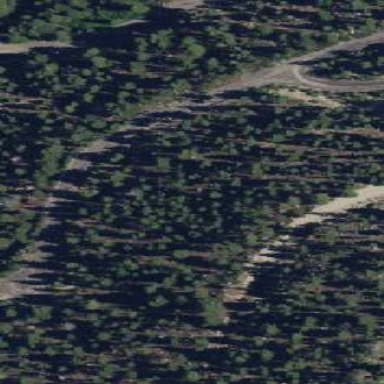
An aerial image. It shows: Woodland with evergreen needle-leaved trees.